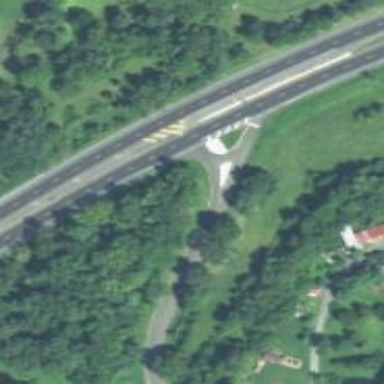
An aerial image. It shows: Trunk link highway.